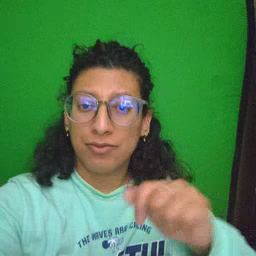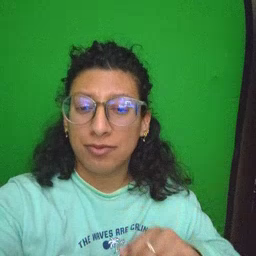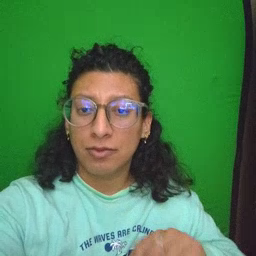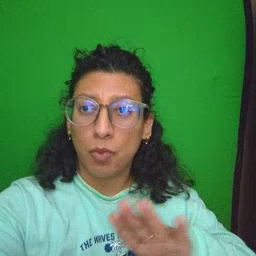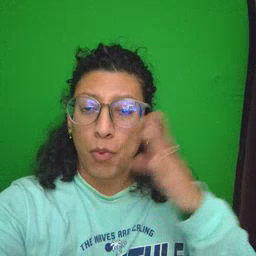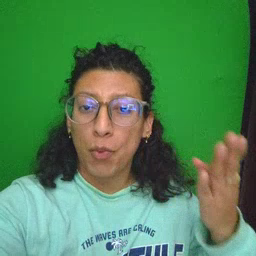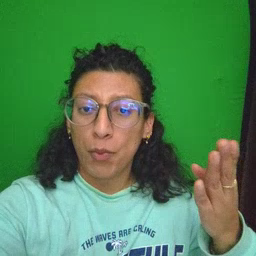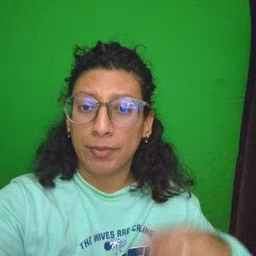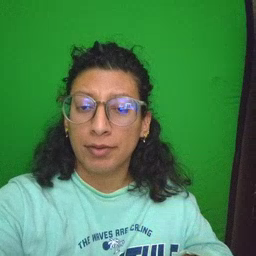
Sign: open